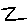
Label: zigzag